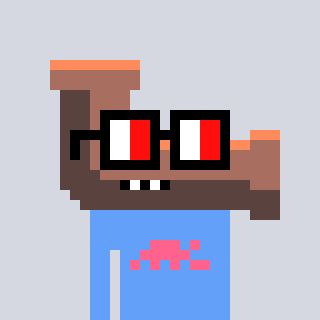
a pixel art character with square glasses with black frames and red eyes, a pipe-shaped head and a blue-colored body on a cool background